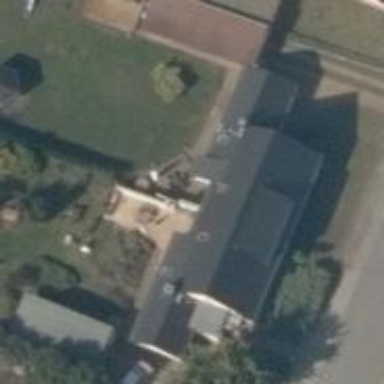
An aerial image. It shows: Detached building.